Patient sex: M
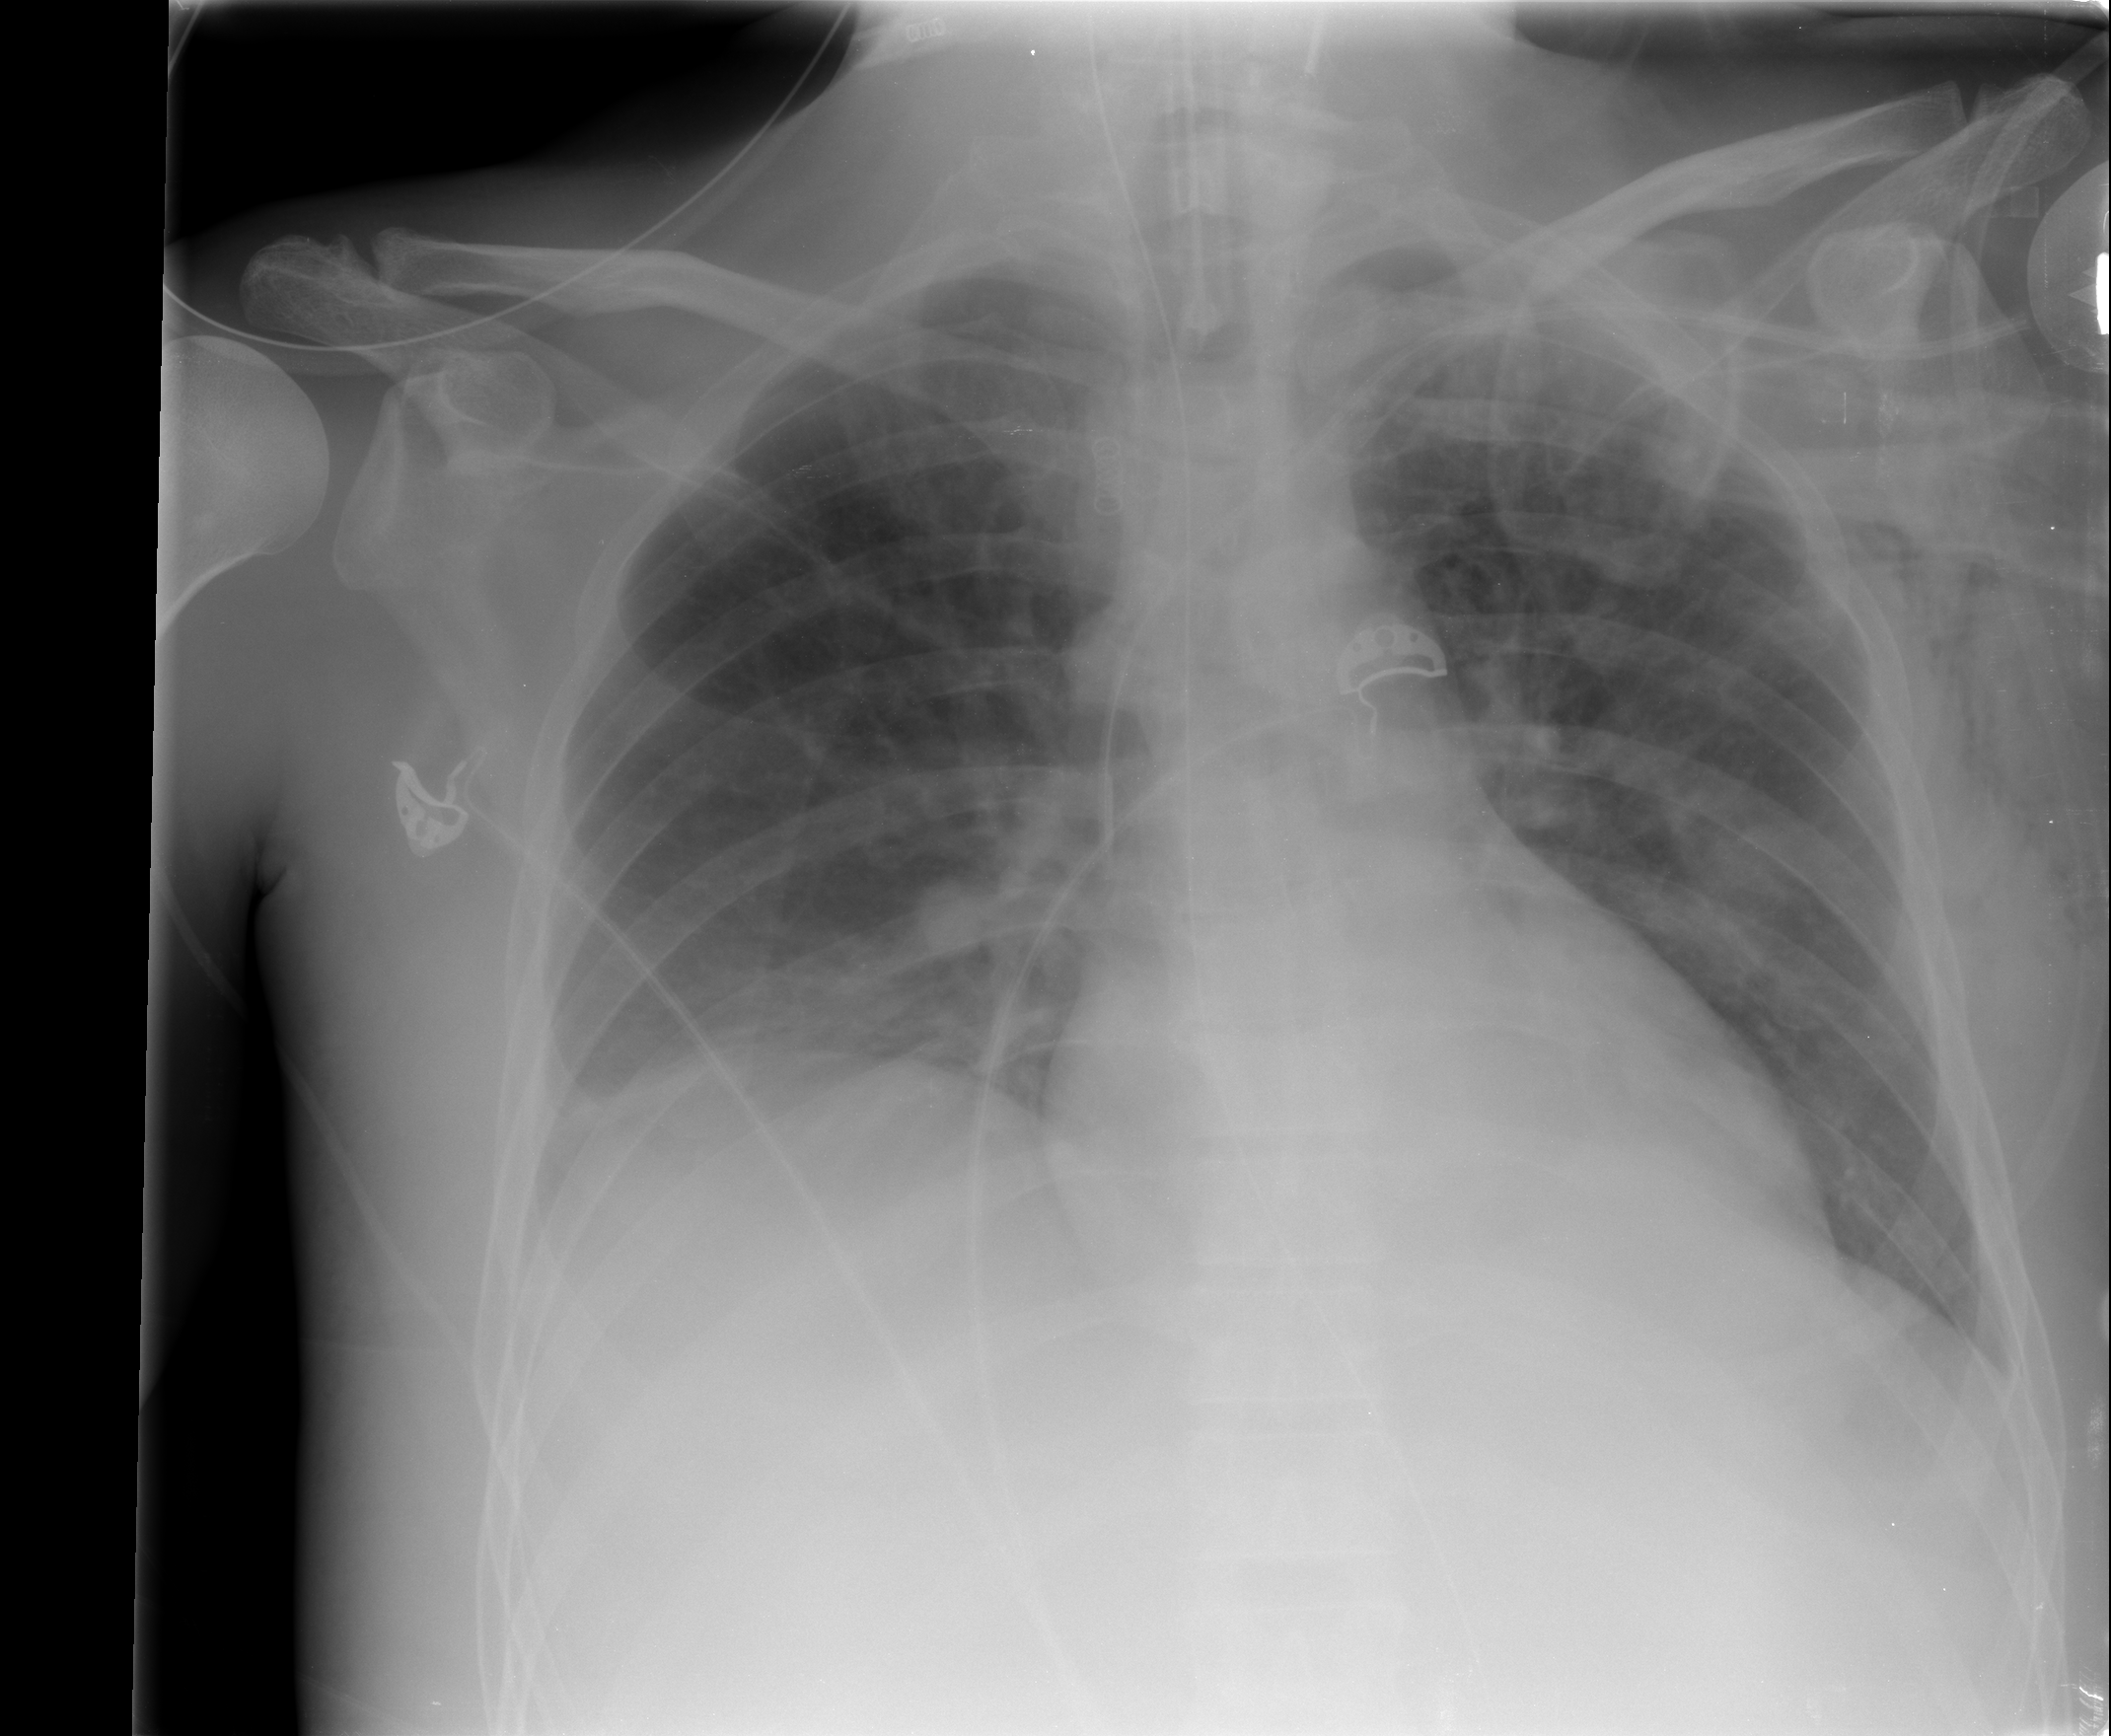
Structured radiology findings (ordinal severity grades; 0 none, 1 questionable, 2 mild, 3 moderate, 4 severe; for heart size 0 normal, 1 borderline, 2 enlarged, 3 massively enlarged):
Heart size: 0
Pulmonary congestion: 2
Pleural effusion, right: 2
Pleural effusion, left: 2
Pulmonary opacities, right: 2
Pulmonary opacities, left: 0
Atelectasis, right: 2
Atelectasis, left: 0